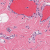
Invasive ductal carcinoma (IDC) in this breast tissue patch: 0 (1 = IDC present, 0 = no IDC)